Interaction volume radius: 5 \u00c5
Interaction volume height: 10 \u00c5
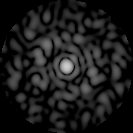
Disorder parameter: 0.841